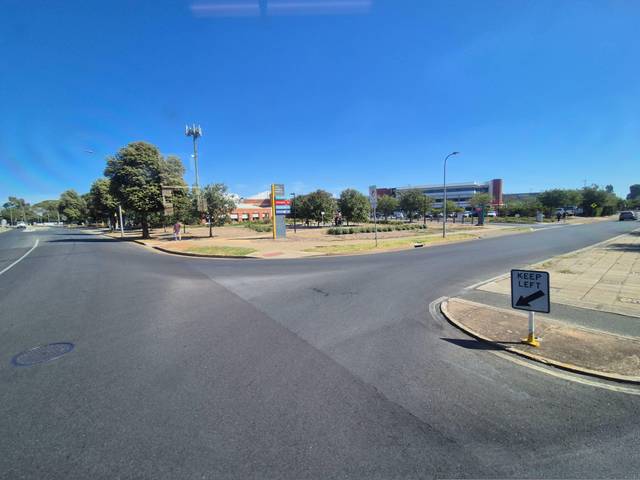
Region: Australia
Coordinates: -34.747, 138.666